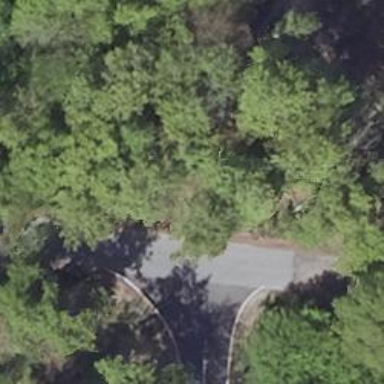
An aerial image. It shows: Emergency access point on the road.